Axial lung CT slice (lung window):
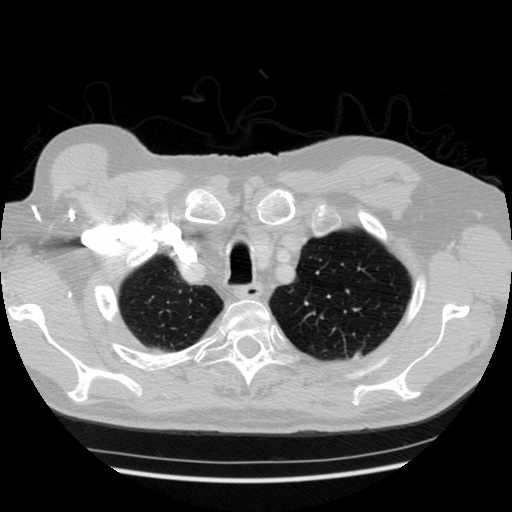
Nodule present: no